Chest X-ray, PA view. Patient: 33 years old, sex F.
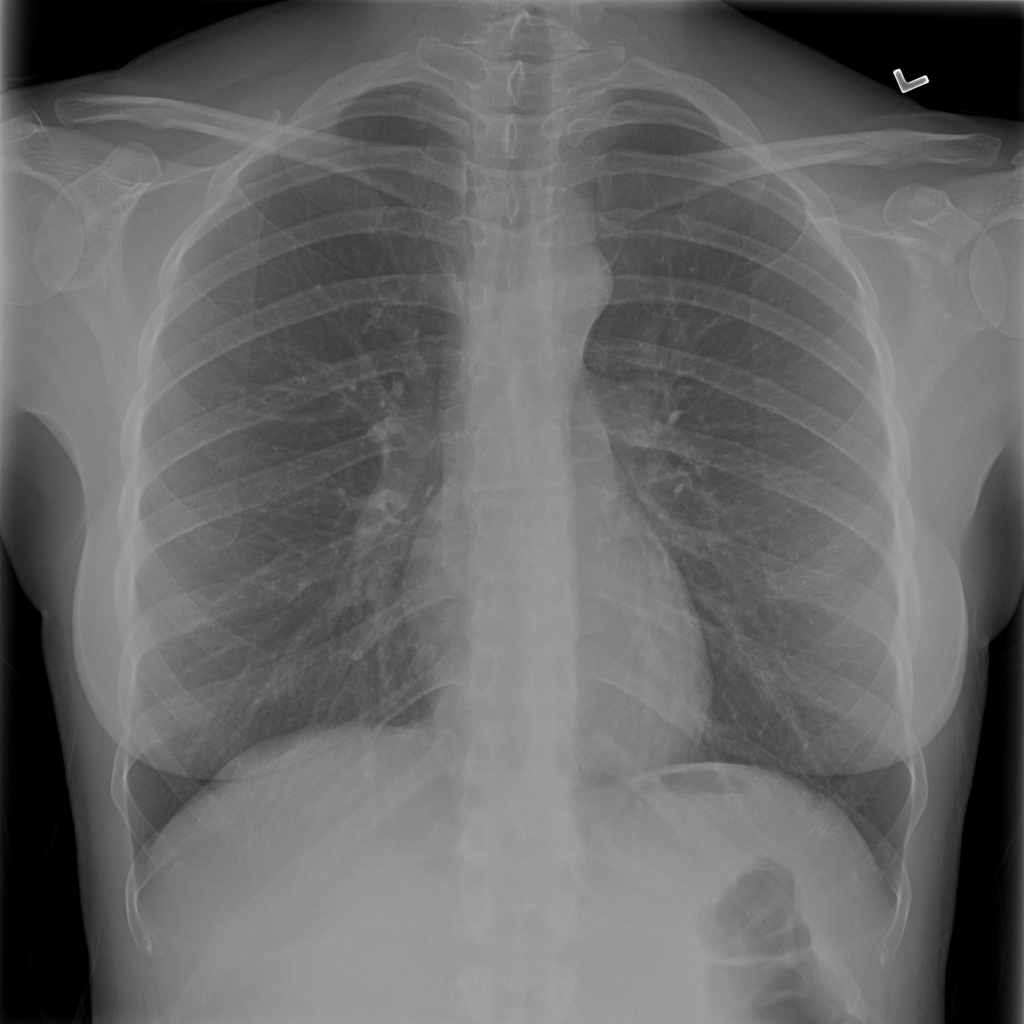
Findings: No Finding